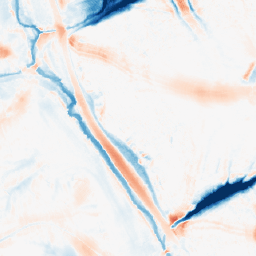
Category: morphological
Decomposition family: morphological
Decomposition parameters: operation: average
size: 20
Upsampling method: area
Upsampling parameters: scale: 2
Upsampling scale: 2